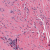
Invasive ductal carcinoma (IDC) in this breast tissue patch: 0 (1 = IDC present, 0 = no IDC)